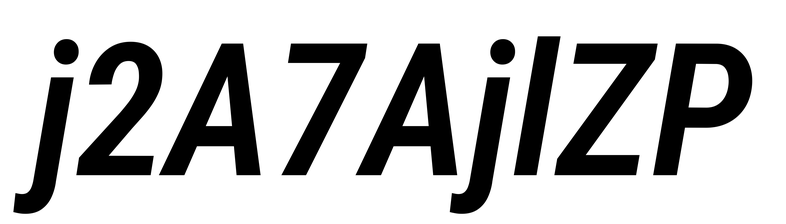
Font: Roboto-Italic_Condensed_SemiBold_Italic